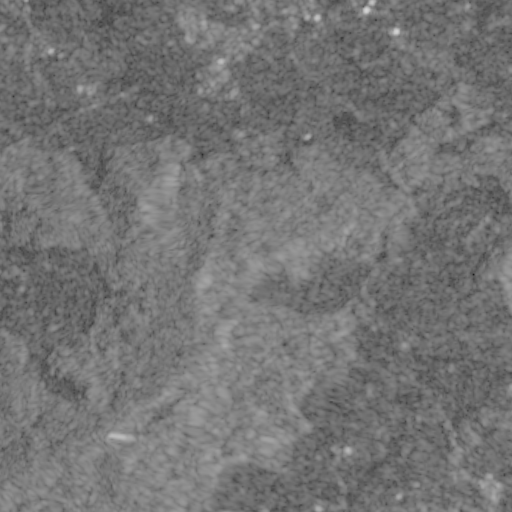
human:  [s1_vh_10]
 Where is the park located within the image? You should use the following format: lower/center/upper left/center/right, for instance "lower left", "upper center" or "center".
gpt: The park is located in the upper center of the image.
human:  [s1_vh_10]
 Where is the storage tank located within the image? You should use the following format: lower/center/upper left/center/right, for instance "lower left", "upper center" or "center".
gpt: The storage tank is located in the center right of the image.
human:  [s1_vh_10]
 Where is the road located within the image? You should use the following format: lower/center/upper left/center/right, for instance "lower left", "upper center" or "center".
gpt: There is no road in the image.

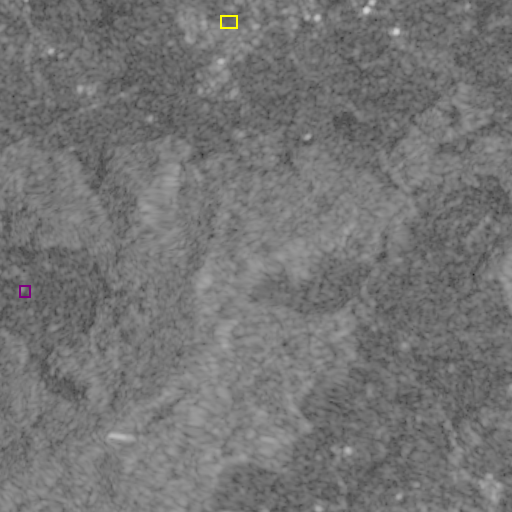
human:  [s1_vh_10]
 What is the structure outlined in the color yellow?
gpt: The structure outlined in yellow is a park.
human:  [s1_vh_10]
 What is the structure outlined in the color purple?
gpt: The structure outlined in purple is a parking lot.
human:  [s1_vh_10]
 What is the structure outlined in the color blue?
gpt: There is no blue outline.